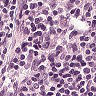
Metastatic tissue present: no